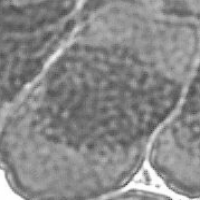
Label: prophase